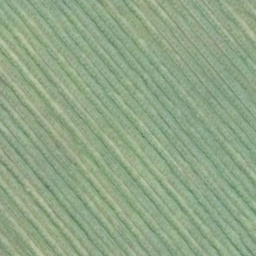
Label: agricultural